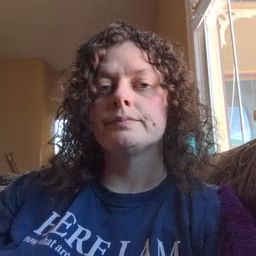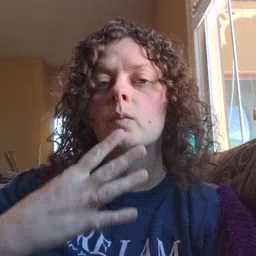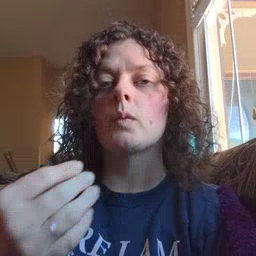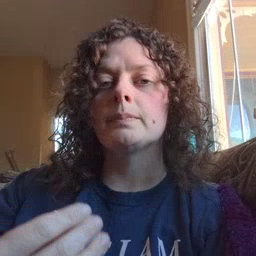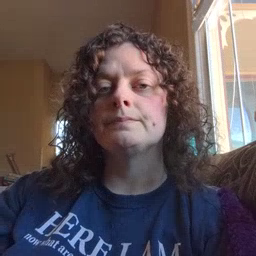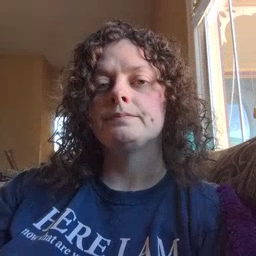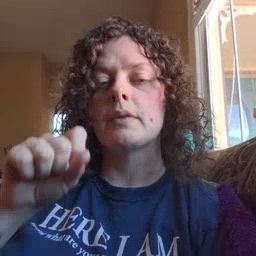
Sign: wet